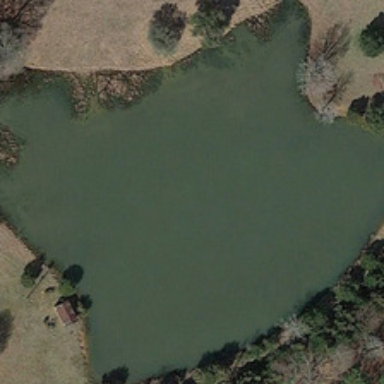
Some sparse green trees and bareland are around an irregular pond .